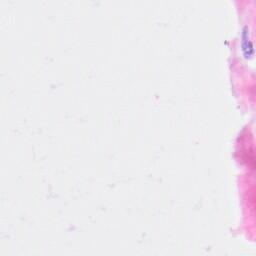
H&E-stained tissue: Kidney